Question: I'm working with panel data in python and I need to unstack my dataframe for testing purposes. In python everything works fine, however I'm trying to do the same in R and it seems like the unstack function works differently. Imagine I have the following dataframe:
'''
data = np.array([['Id','AsofMonth','x1','x2','y'],
['A',1, 5, 6,10],
['A',2, 5, 4,12],
['A',3,6, 5,13],
['B',1,2, 6,2],
['B',2,2, 2,3],
['B',3,4, 4,5]],
)
df = pd.DataFrame(data=data[1:,1:],
index=data[1:,0],
columns=data[0,1:])
'''
I used the unstack function in python to unstack my dataframe:
'''
df.sort_values(by='AsofMonth', inplace=True)
df1 = df.reset_index().set_index(['AsofMonth','index']).unstack(-1)
'''

I tried to use the unstack en reshape function in R but I don't obtain the same answer as in python:
'''
df <- data.frame(c('A','B','A', 'B','A','B'),
c(1,1,2,2,3,3),
c(5,2,5,2,6,4),
c(6,4,5,6,2,4),
c(10,2,12,3,13,5))
colnames(df) <- c('LoanID','AsofMonth','x1','x2','y')
df <- unstack(df)
'''
What can I do to obtain the same results?
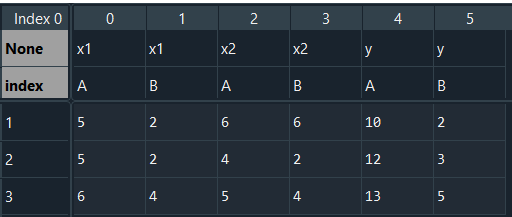
Answer: This will produce a closer result:
'''
#Code
new <- reshape(df,timevar = 'LoanID',idvar = 'AsofMonth',direction = 'wide')
'''
Output:
'''
AsofMonth x1.A x2.A y.A x1.B x2.B y.B
1 1 5 6 10 2 4 2
3 2 5 5 12 2 6 3
5 3 6 2 13 4 4 5
'''